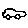
Label: car